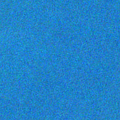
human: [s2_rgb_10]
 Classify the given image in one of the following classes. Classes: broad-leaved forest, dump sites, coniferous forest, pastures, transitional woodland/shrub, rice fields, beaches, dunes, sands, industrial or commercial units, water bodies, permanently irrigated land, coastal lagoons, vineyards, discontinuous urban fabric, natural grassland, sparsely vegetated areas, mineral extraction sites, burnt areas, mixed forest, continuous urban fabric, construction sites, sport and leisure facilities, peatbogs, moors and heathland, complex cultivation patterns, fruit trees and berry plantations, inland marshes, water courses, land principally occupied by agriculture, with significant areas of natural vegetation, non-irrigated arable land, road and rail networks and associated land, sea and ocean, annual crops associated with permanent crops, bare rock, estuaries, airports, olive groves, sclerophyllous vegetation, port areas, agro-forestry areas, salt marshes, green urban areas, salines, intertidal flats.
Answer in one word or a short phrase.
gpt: sea and ocean